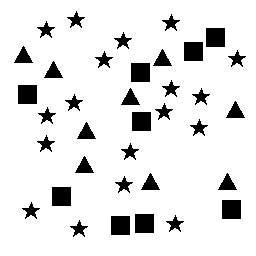
Squares: 9
Triangles: 9
Stars: 18
Total shapes: 36